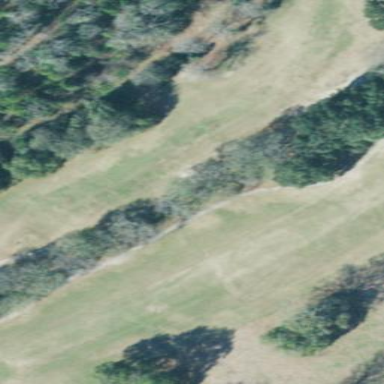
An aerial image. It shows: Golf fairway in the image.